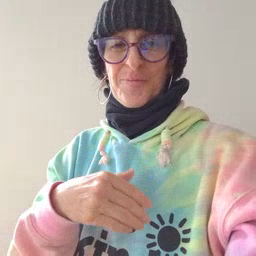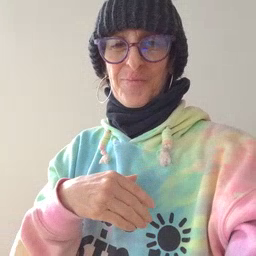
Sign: room